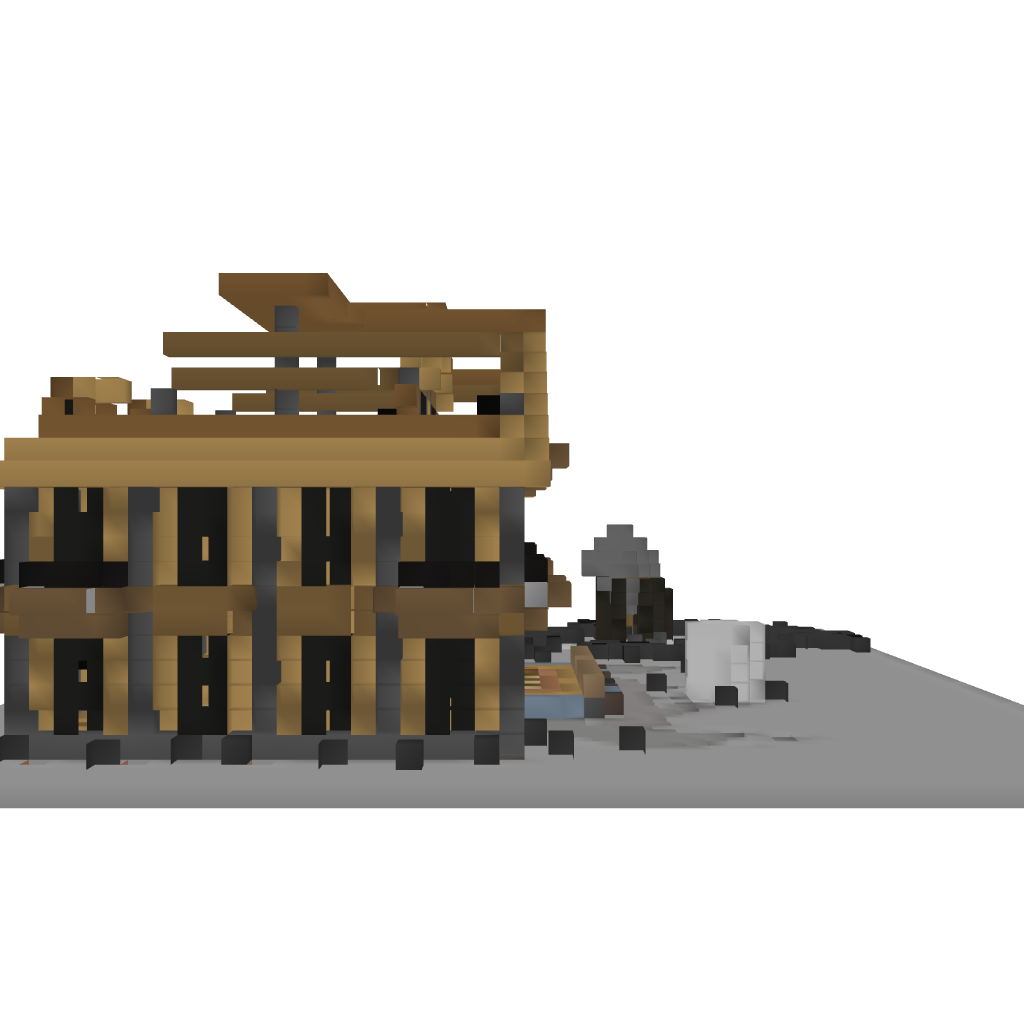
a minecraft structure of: My House